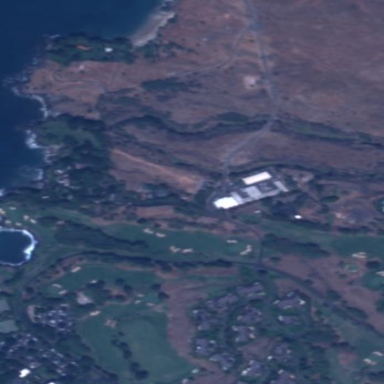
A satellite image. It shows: Golf course.